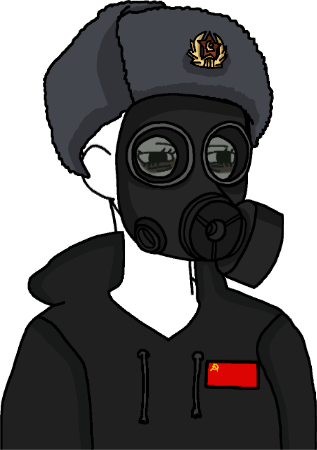
Label: 5_Twinkjak